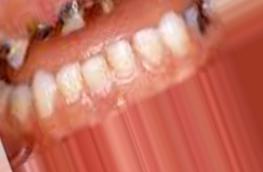
Condition: Caries